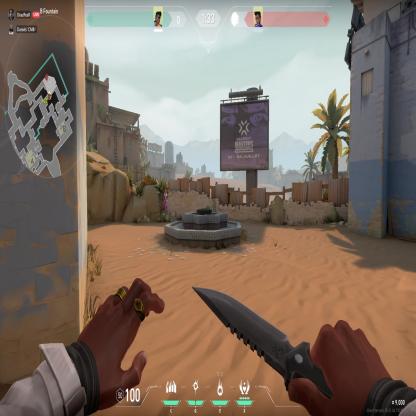
Label: enemy